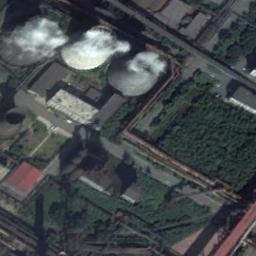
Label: thermal_power_station